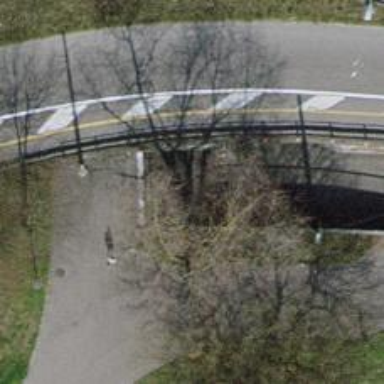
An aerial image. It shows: Pedestrian tunnel with asphalt surface.